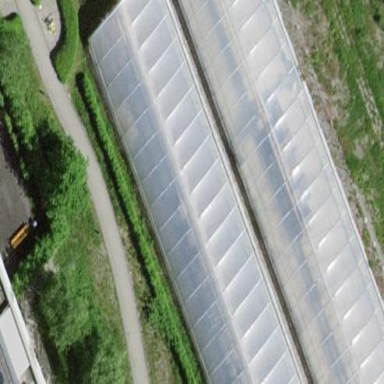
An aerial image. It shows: Greenhouse.